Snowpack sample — Snodgrass Mountain, Crested Butte, Colorado (2/4/25, 12:06 PM MST)
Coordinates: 38.923, -106.968
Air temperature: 35 °F
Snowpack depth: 80 cm
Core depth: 10 cm
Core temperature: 32 °F
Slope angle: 14°, slope face: 78°
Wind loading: low
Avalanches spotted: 0
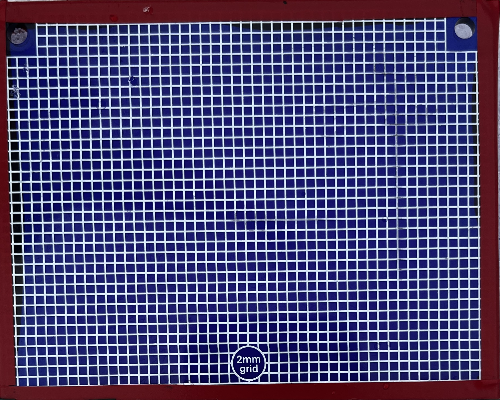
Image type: profile
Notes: No avalanches nearby, unusually warm weather for the last month reported by residents, Collected 25 yards from treeline